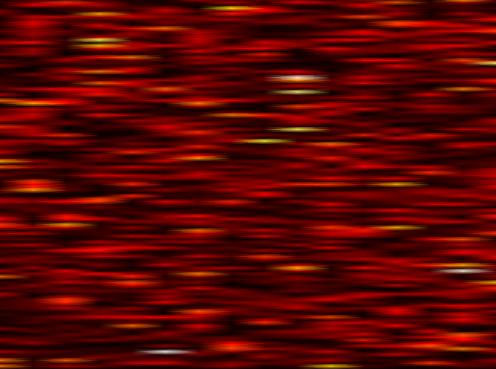
Label: WOLA